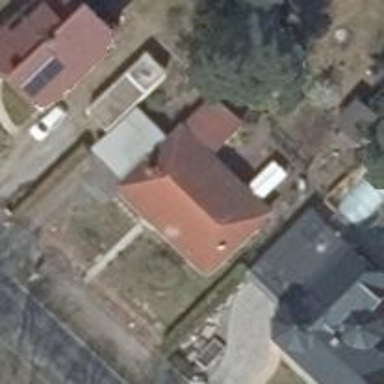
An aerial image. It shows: Detached building with hipped roof shape.